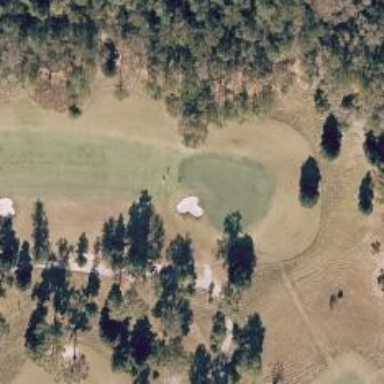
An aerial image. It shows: Golf tee.